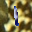
Label: 1